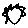
Label: sun